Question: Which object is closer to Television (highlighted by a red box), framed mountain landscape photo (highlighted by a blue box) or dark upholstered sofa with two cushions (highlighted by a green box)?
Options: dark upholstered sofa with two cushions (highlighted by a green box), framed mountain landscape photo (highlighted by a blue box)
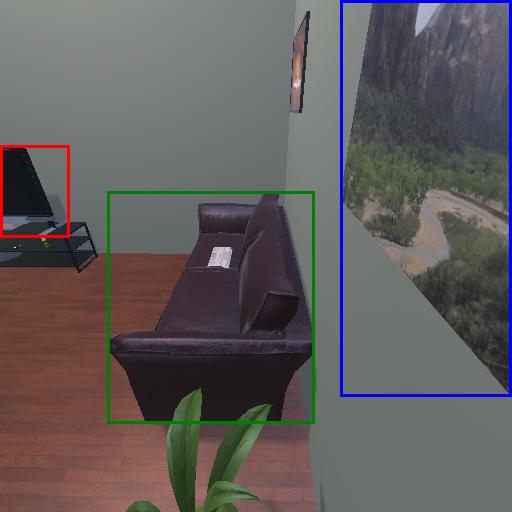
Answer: dark upholstered sofa with two cushions (highlighted by a green box)